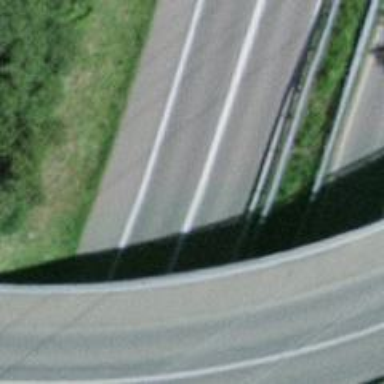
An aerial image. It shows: Motorway link.